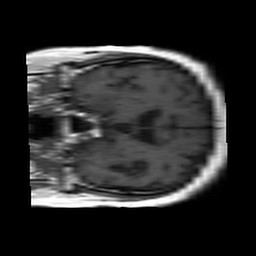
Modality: T1w
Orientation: coronal
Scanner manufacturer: philips
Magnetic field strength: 1.5 T
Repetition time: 0.375 s
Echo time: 0.011 s